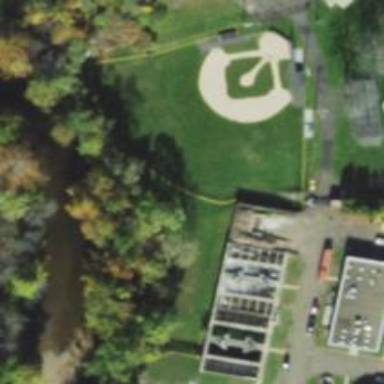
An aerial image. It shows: Baseball pitch for leisure land.